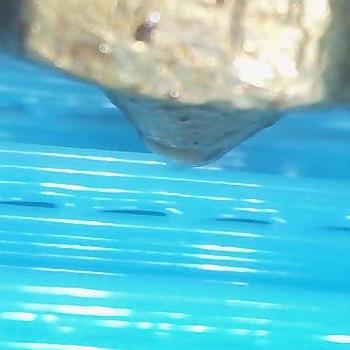
Flow rate: 66%